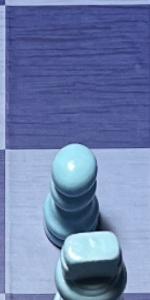
Label: Pawn_White